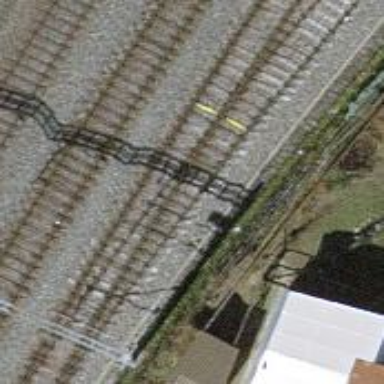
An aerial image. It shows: Rail yard with electrified rails and single track.